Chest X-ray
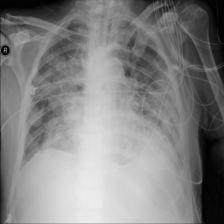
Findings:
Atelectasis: negative
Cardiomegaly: negative
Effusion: negative
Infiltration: negative
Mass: negative
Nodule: negative
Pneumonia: negative
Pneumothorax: negative
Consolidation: negative
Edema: negative
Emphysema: negative
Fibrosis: negative
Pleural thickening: negative
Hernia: negative